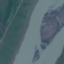
Land use / land cover class: River